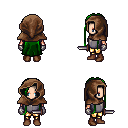
a pixel art fantasy rpg character, female body template, human, light skin, steel chest armor, gold greaves, green extra-long hairstyle, cloth hood, metal gloves, brown shoes, dagger, four views (front, back, left, right), 2x2 character sprite sheet, small pixel art, hard edges, no anti-aliasing